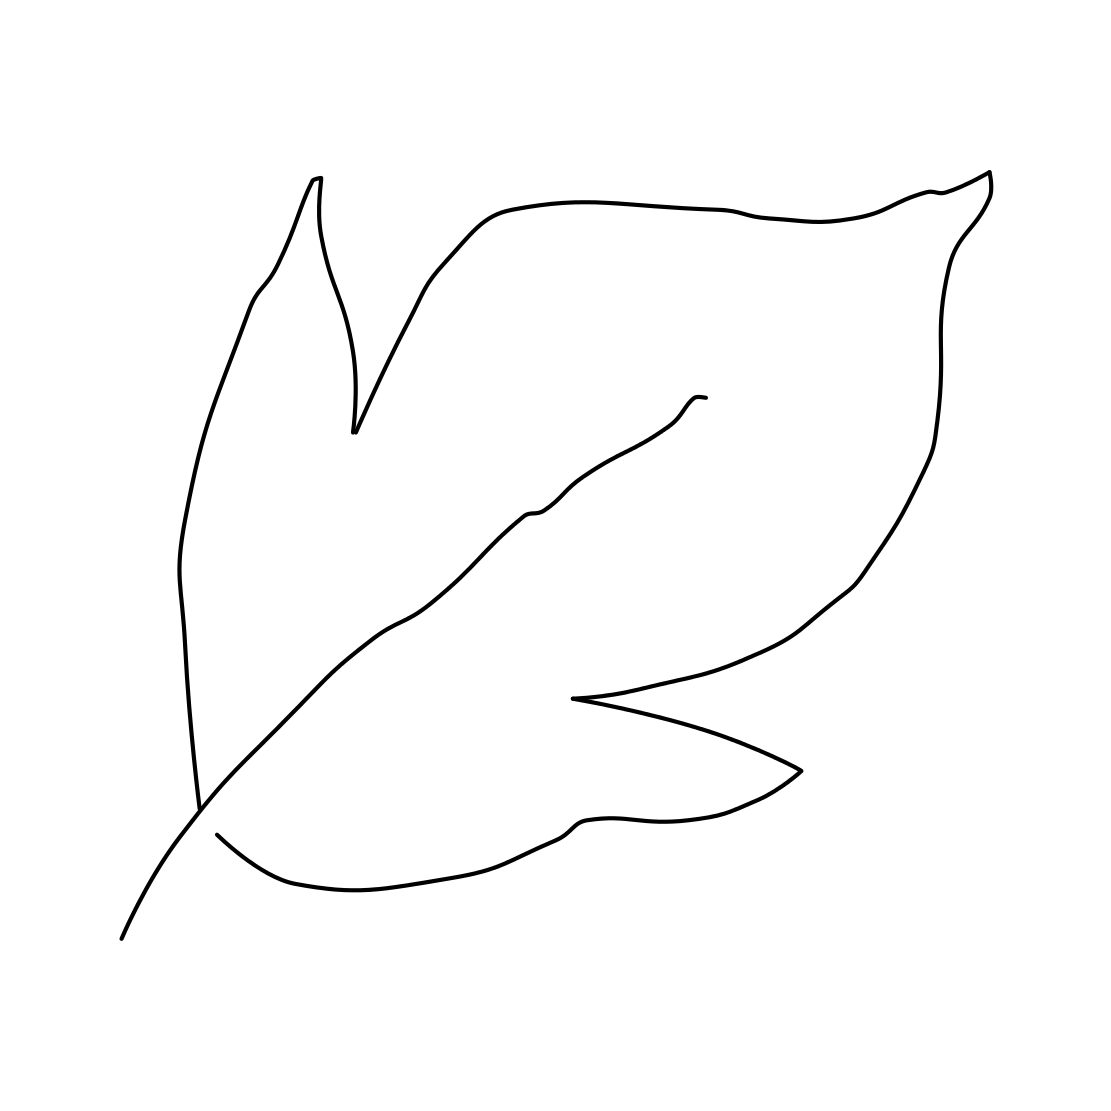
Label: leaf